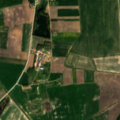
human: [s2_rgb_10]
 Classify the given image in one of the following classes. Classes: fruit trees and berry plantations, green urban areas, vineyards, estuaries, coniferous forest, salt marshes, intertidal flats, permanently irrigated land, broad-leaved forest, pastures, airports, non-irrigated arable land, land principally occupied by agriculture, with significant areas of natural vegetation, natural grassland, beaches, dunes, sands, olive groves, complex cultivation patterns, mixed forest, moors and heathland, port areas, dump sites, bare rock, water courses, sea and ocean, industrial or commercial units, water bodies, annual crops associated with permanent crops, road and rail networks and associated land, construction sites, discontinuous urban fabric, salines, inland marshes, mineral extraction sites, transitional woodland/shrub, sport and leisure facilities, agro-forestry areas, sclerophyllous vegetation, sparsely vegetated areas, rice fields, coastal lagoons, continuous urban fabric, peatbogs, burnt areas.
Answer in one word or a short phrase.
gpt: discontinuous urban fabric, industrial or commercial units, non-irrigated arable land, complex cultivation patterns, land principally occupied by agriculture, with significant areas of natural vegetation